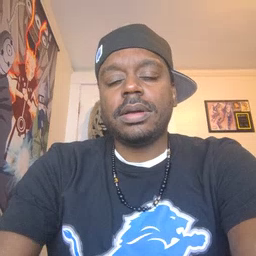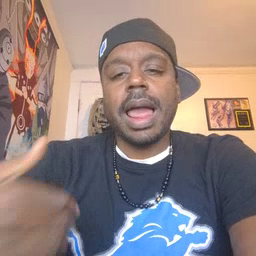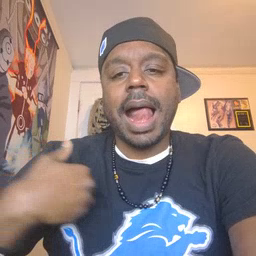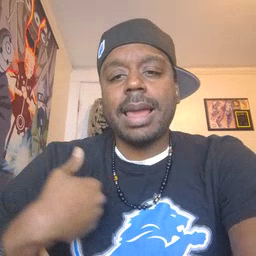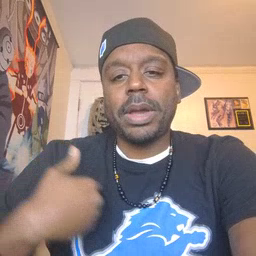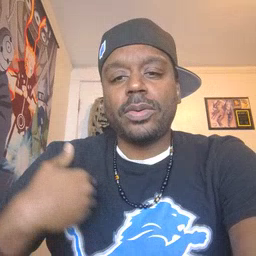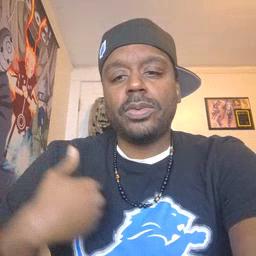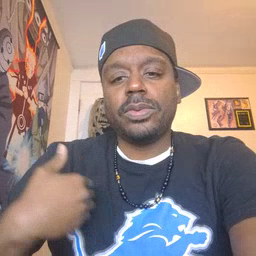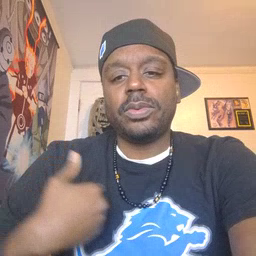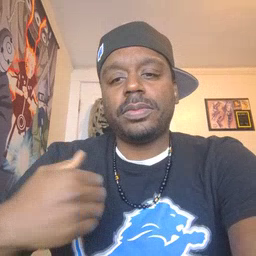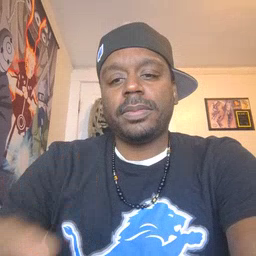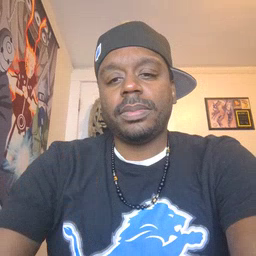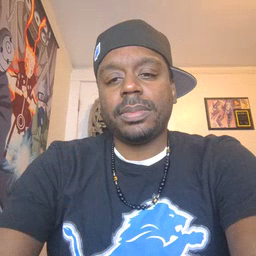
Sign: animal